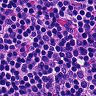
Metastatic tissue present: no